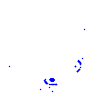
Particle: pion